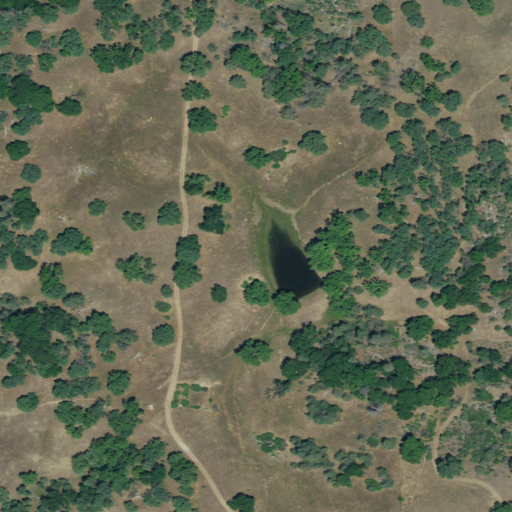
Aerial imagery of plain(s) in California named Rose Flat containing grassland, mixed forest, and shrub